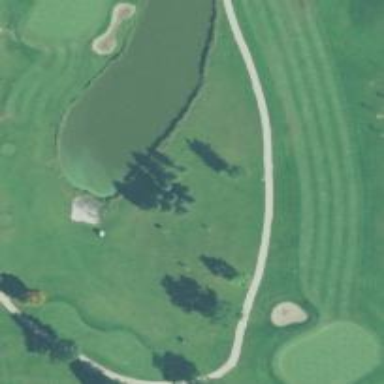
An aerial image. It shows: Water hazard on golf course. The hazard is natural water feature.